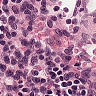
Metastatic tissue present: no